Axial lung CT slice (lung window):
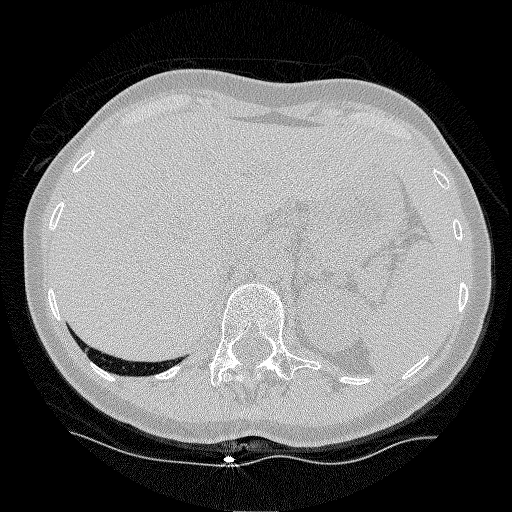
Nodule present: no